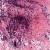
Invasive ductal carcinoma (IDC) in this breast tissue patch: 0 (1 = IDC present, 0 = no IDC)